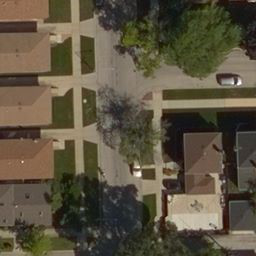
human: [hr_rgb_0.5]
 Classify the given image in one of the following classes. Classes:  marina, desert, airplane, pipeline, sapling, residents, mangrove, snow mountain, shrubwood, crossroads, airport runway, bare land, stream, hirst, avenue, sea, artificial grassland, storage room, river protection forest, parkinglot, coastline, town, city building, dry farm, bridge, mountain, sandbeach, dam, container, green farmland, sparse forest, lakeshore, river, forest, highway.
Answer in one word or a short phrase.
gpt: residents